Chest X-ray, AP view. Patient: 65 years old, sex F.
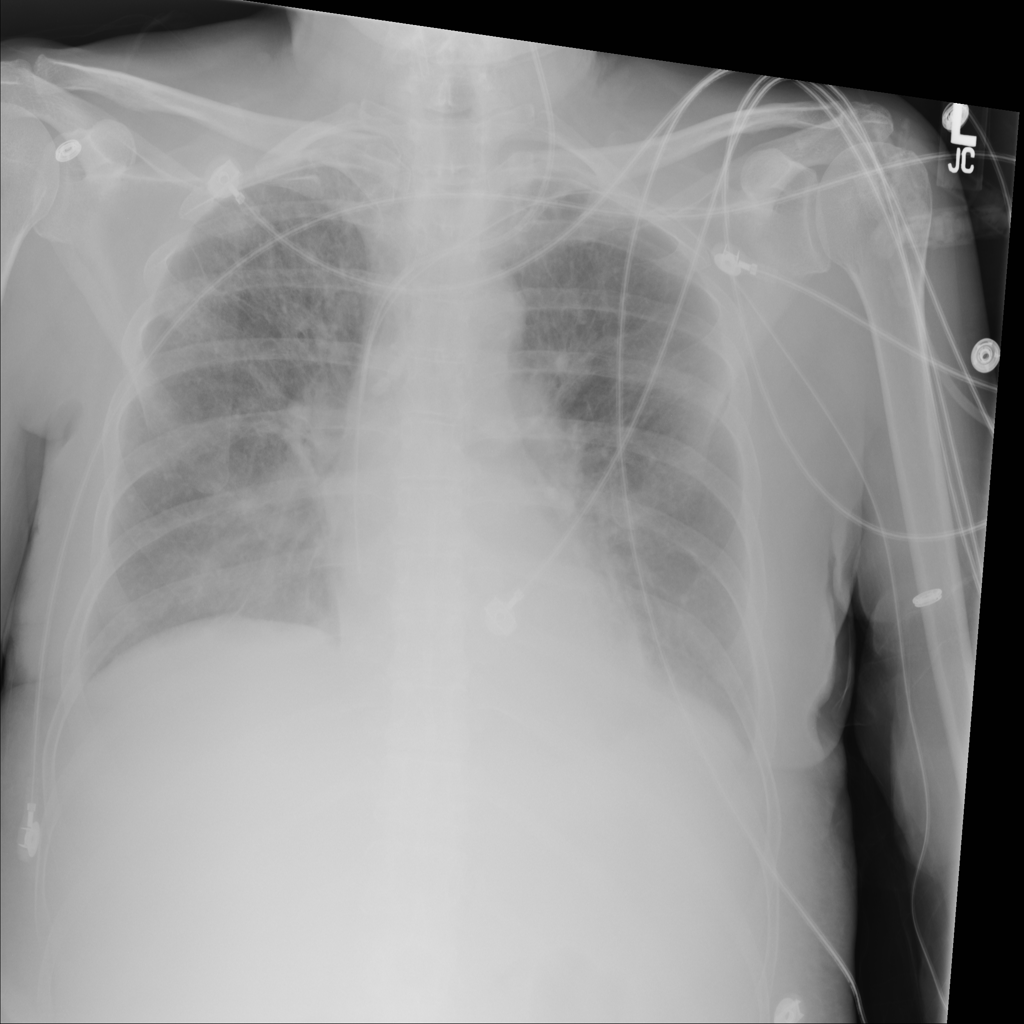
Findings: Infiltration